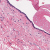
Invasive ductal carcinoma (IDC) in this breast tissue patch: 0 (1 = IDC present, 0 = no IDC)